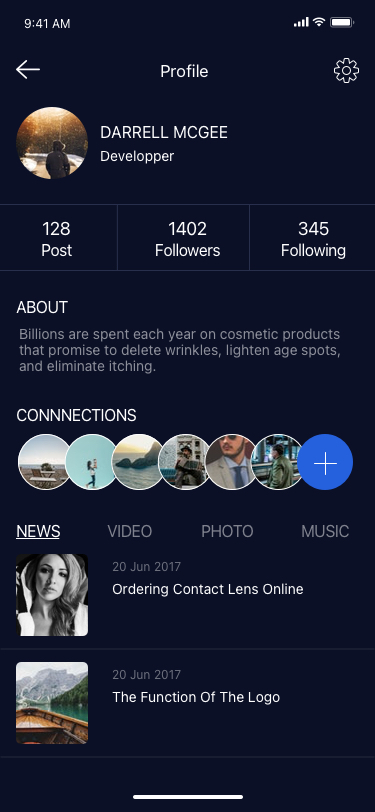
Text in this UI design:
Ordering Contact Lens Online
20 Jun 2017
The Function Of The Logo
20 Jun 2017
News
photo
Video
Music
Billions are spent each year on cosmetic products that promise to delete wrinkles, lighten age spots, and eliminate itching.

About
Post
128
Followers
1402
Following
345
Developper
Darrell McGee
Profile
Connnections